Question: I've gone through the ocumentation and tried understanding the Phrase List feature. Although I'm sure of the purpose of the Phrase List feature, I couldn't quite get the purpose of the "interchangable" option intutively.

Any thorough explanation would be appreciated.
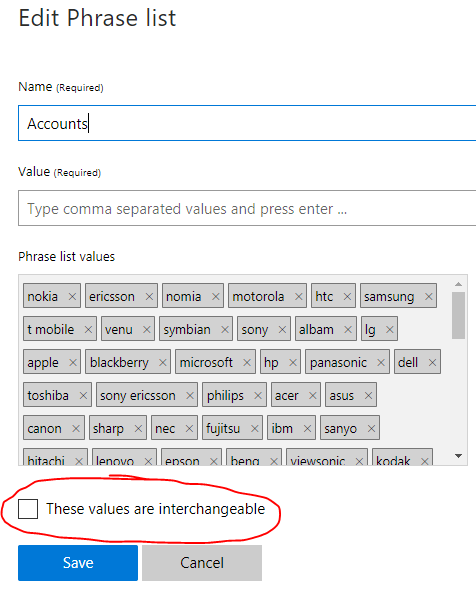
Answer: @Srichakradhar at your suggestion, posting answer related to your question on gitter to here on StackOverflow as well to benefit the community as a whole!:
"...regarding your question on phrase lists, happy to speak high-levelly on what the feature does :)
@srichakradhar
So ultimately the goal with LUIS is to understand the meaning of the user's input (utterance), and through calculations, it returns to you the value of how confident it is about the meaning of the input. Using phrase lists is one of the ways to improve the accuracy of determining the meaning of the user's utterance
--more specifically, when adding features to a phrase list, it can put more weight on the score of an intent or entity.
Using a couple of examples to illustrate the high-level concept of how features help determine intent/entity score, and in turn predict the user's utterance's meaning:
For example, if I wanted to describe a class called Tablet, features I could use to describe it could include screen, size, battery, color, etc. If an utterance mentions any of the features, it'll add points/weight to the score of predicting that the utterance's meaning is describing Tablet. However, features that would be good to include in a phrase list are words that are maybe foreign, proprietary, or perhaps just rare. For example, maybe I would add, "SurfacePro", "iPad", or "Wugz" (a made-up tablet brand) to the phrase list of Tablet. Then if a user's utterance includes "Wugz", more points/weight would be put onto predicting that Tablet is the right entity to an utterance.
Or maybe the intent is Book.Flight and features include "Book", "Flight", "Cairo", "Seattle", etc. And the utterance is "Book me a flight to Cairo", points/weight towards the score of Book.Flight intent would be added for "Book", "flight", "Cairo".
Now, regarding interchangeable vs. non-interchangeable phrase lists.
Maybe I had a Cities phrase list that included "Seattle", "Cairo", "L.A.", etc. I would make sure that the phrase list is , because it would indicate that yes "Seattle" and "Cairo" are somehow similar to one-another, however they are not synonyms--I can't use them interchangeably or rather one in place of the other. ("book flight to Cairo" is different from "book flight to Seattle")
But if I had a phrase list of Coffee that included features "Coffee", "Starbucks", "Joe", and marked the list as interchangeable, I'm specifying that the features in the list are . ("I'd like a cup of coffee" means the same as "I'd like a cup of Joe")
For more on Phrase Lists - <URL>
For more on improving prediction - <URL>"